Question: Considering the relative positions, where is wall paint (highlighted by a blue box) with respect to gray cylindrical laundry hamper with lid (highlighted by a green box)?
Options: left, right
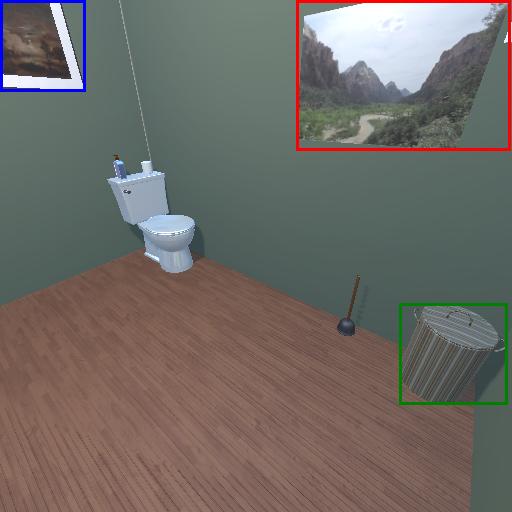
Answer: left